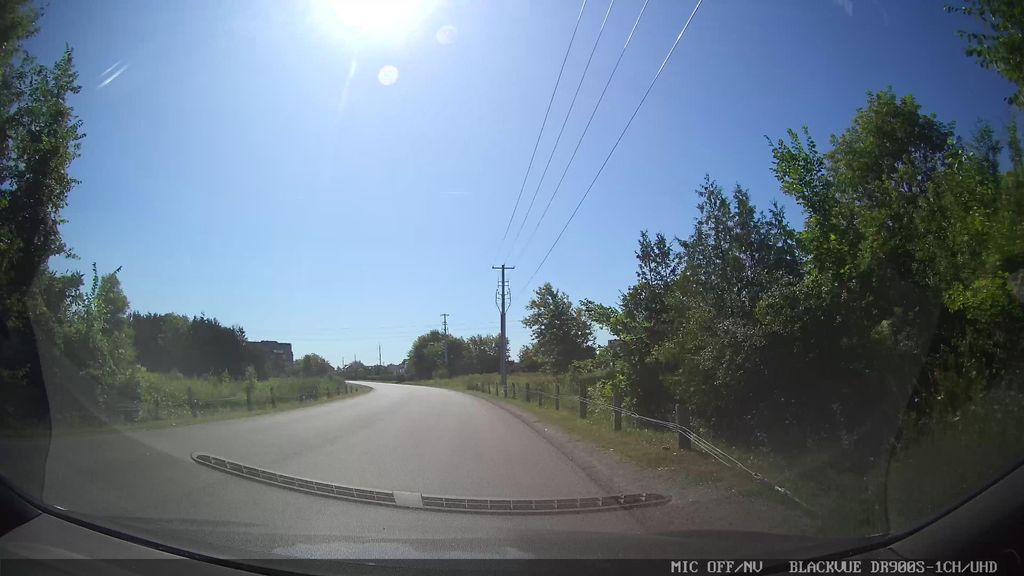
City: ottawa-gatineau